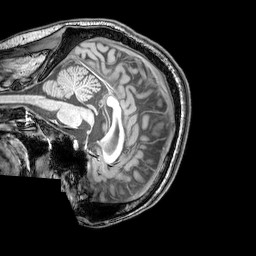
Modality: T1w
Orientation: sagittal
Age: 25
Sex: male
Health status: healthy
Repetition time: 0.081 s
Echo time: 0.037 s